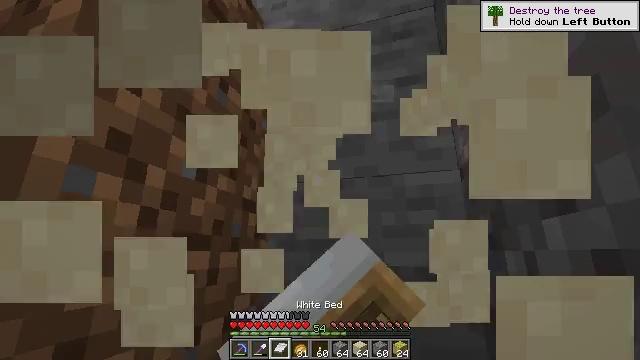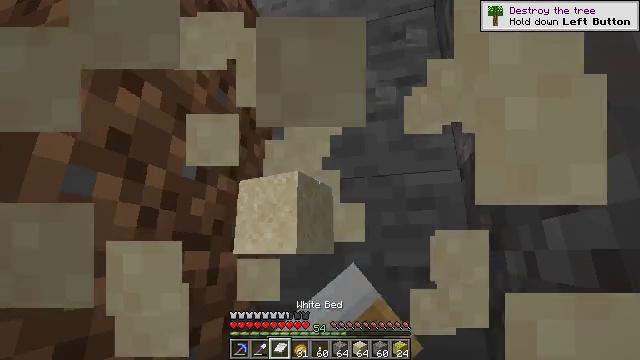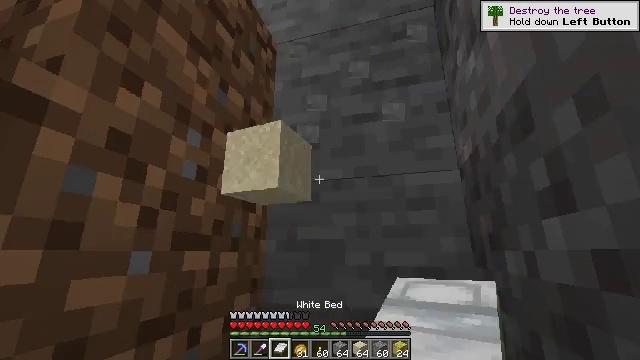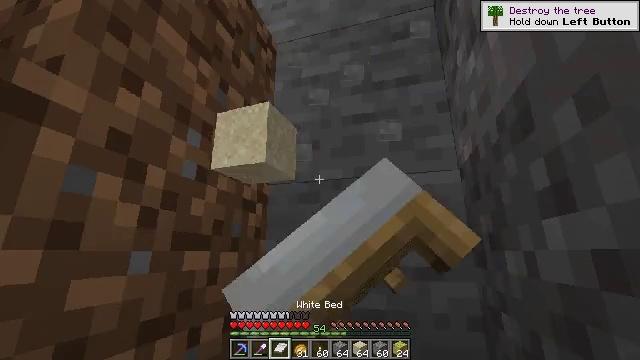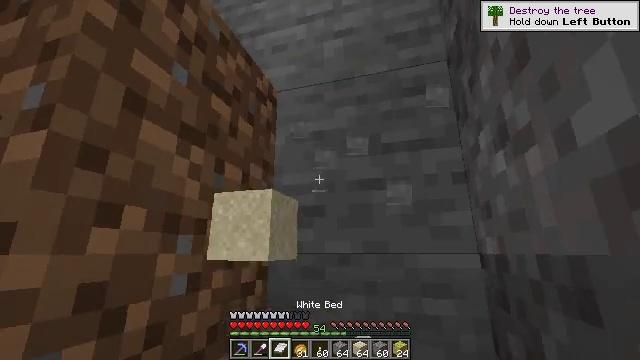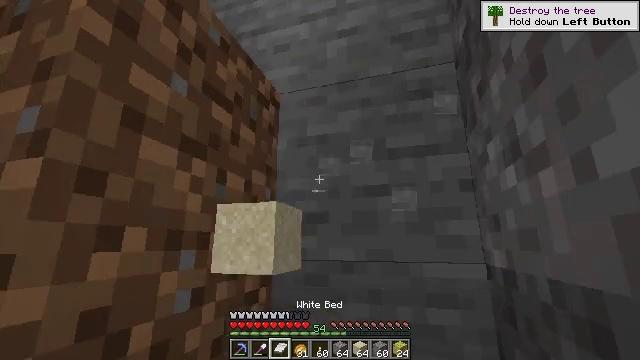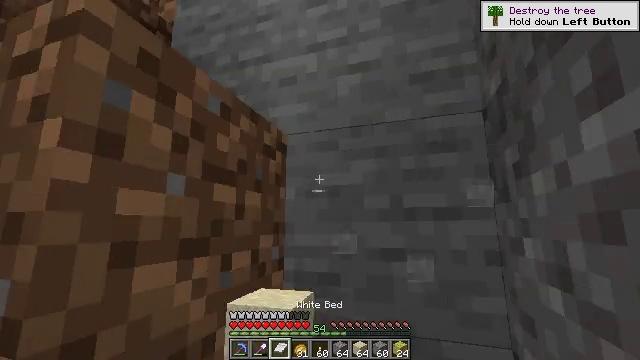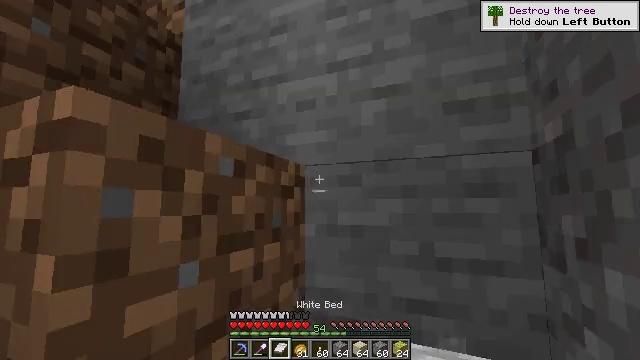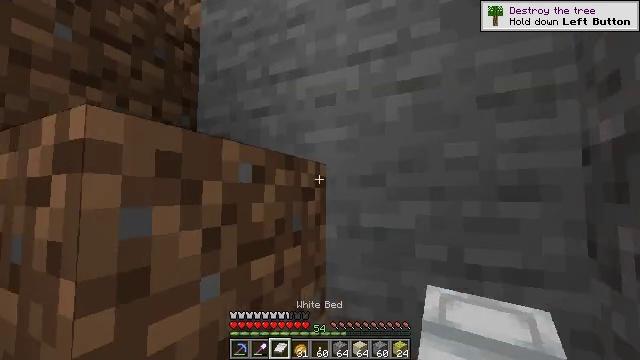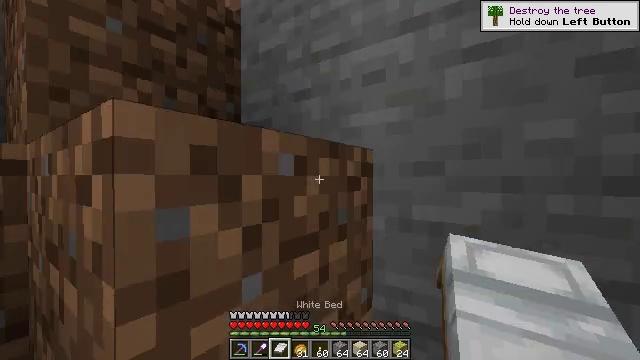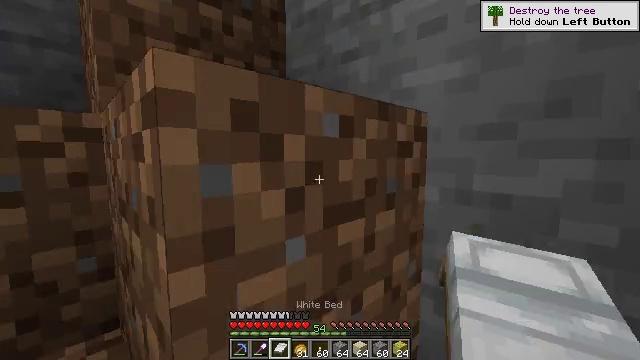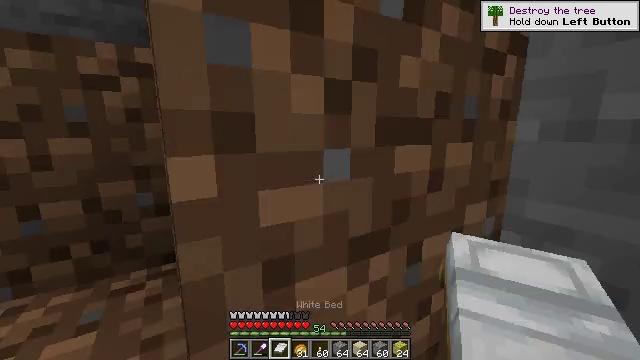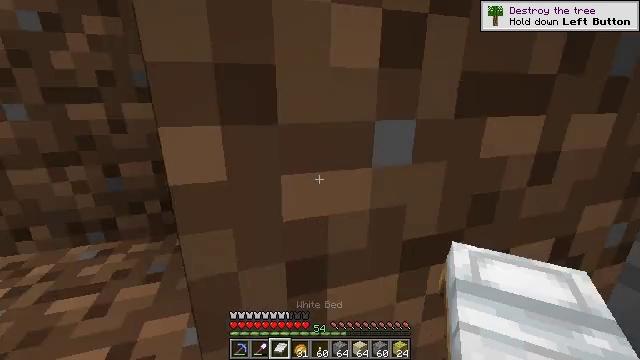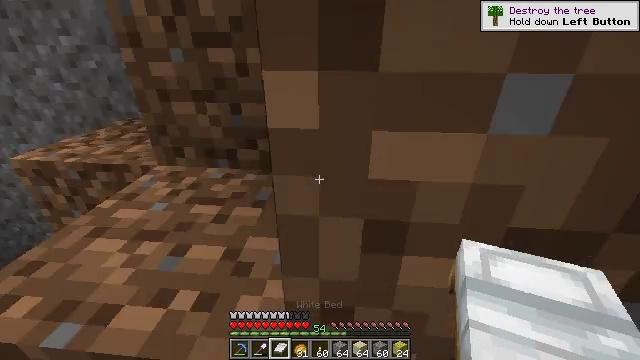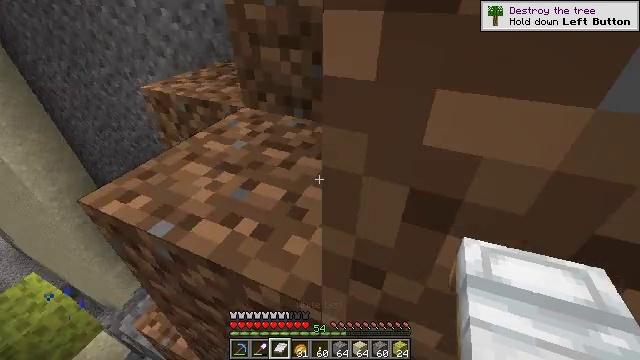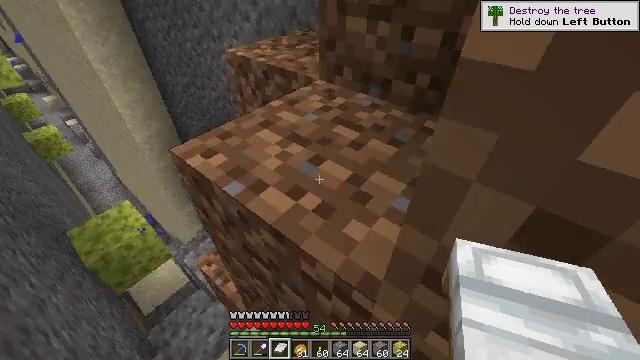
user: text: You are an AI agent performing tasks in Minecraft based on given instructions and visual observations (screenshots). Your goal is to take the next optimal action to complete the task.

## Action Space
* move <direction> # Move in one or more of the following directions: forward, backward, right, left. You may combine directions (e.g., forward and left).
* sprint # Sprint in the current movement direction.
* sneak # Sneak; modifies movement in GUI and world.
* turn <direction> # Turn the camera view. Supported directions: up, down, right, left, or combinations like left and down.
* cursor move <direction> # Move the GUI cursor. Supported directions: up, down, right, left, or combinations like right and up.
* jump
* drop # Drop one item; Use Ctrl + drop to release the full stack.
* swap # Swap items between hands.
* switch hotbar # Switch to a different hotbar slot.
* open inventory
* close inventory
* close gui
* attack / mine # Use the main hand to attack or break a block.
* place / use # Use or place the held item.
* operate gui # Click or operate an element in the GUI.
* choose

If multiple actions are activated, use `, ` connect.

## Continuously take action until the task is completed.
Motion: motion action
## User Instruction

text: mine block sponge
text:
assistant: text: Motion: attack / mine
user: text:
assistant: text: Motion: attack / mine
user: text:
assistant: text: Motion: attack / mine
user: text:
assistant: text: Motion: move forward, jump
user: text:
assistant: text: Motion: move forward, turn down, jump
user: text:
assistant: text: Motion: move forward, turn left and down, jump
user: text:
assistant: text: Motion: move forward, turn left and down, jump
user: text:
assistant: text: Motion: move forward, turn left and down, jump
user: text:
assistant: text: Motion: move forward, turn left and down
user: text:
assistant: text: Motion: move forward, turn left and down
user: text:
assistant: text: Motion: move forward, turn left and down
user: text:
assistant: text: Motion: move forward, turn left and down
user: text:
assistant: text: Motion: move forward, turn left and down
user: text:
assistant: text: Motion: move forward, turn left and down
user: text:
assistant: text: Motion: move forward, turn left and down
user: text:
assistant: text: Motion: move forward, turn left and down
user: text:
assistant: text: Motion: move forward, turn left
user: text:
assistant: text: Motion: move forward, jump
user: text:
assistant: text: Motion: move forward, jump
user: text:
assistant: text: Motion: move forward, turn right and up, jump
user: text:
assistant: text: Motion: move forward, turn right and up, jump
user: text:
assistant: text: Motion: move forward, turn right and up, jump
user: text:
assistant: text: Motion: move forward, turn right and up, jump
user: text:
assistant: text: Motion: move forward, turn right and up
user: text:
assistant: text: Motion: move forward, turn right and up
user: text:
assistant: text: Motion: move forward, turn right and up
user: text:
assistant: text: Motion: move forward, turn right
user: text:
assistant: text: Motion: move forward, turn right
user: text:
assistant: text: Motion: move forward
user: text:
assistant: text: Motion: move forward, jump